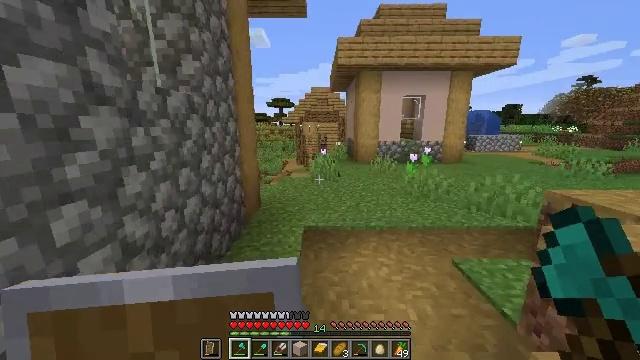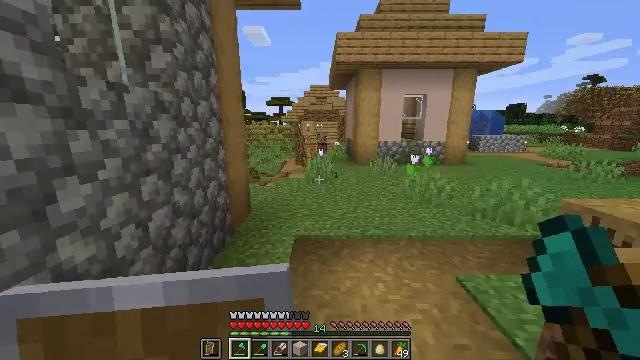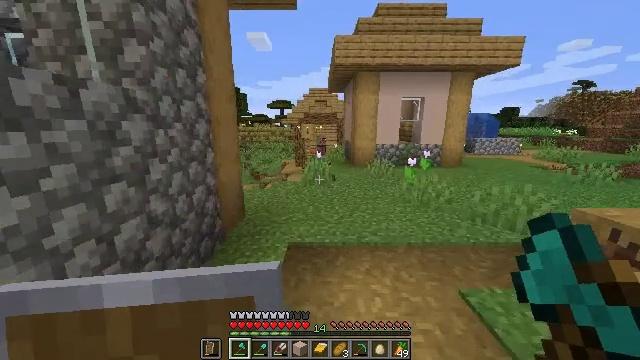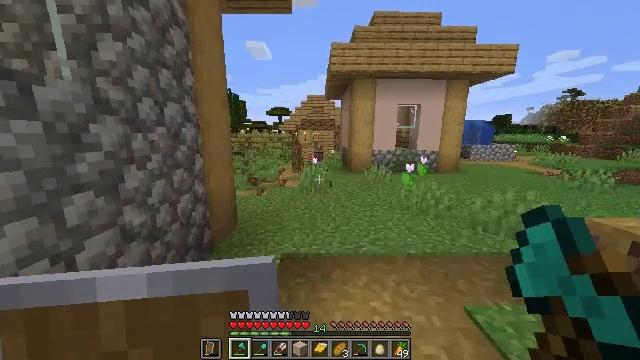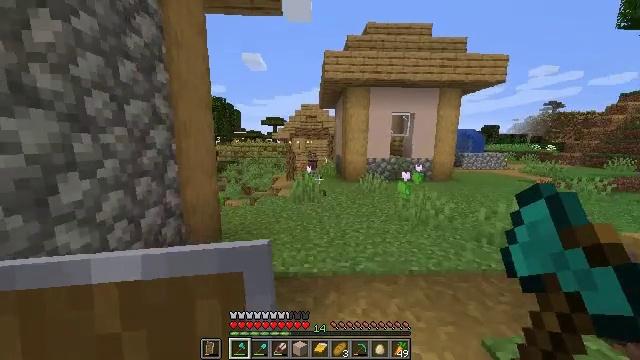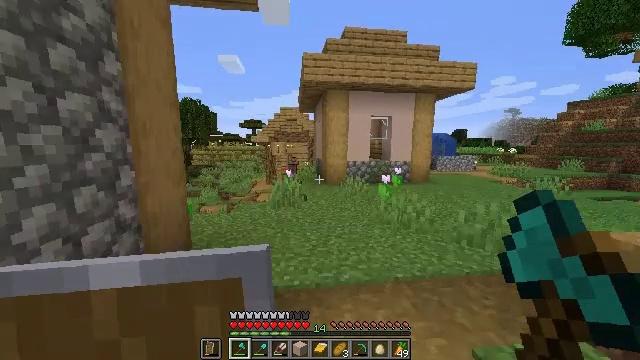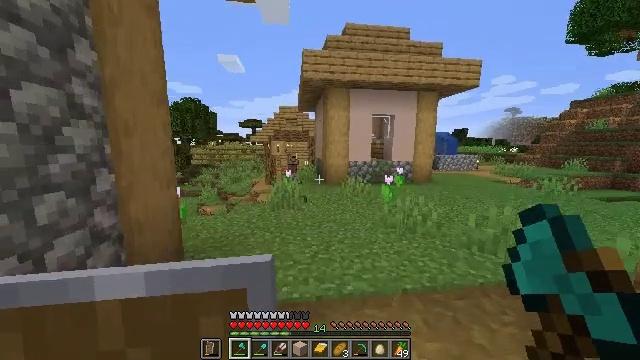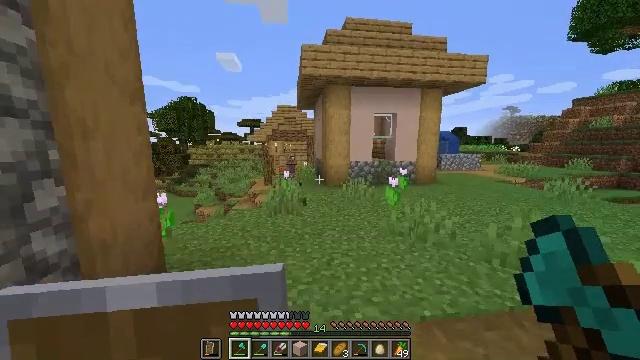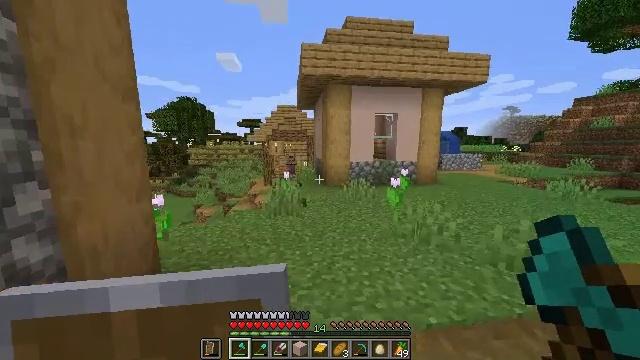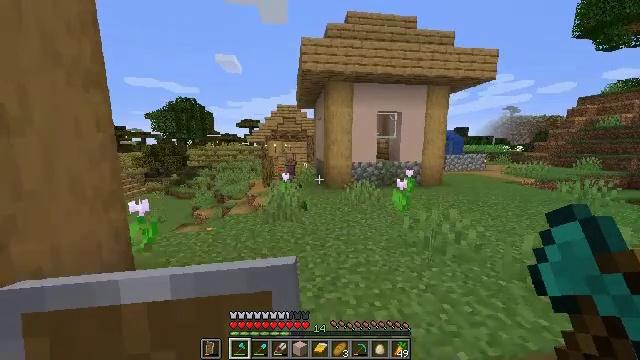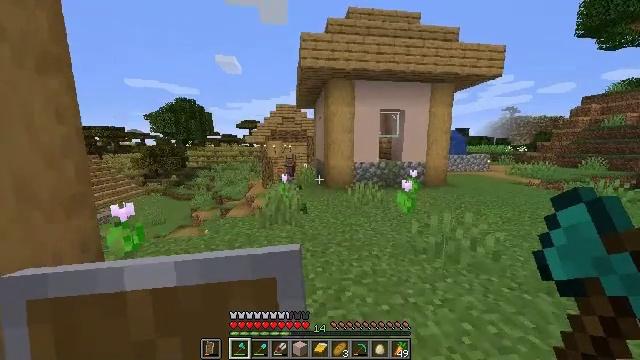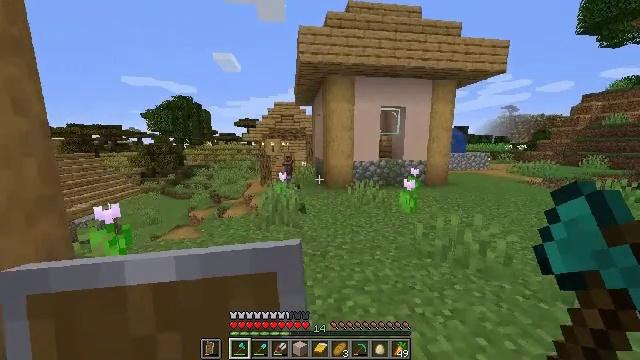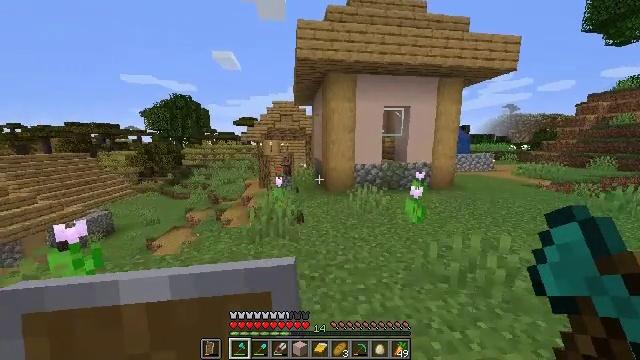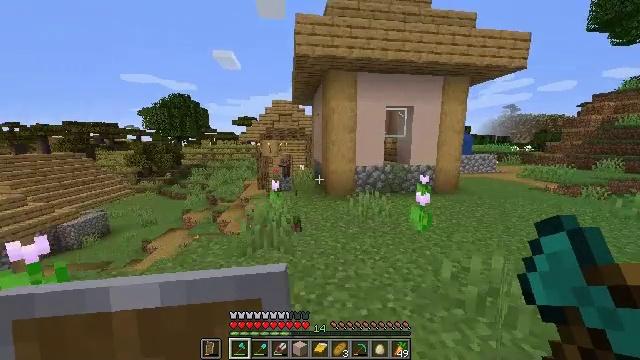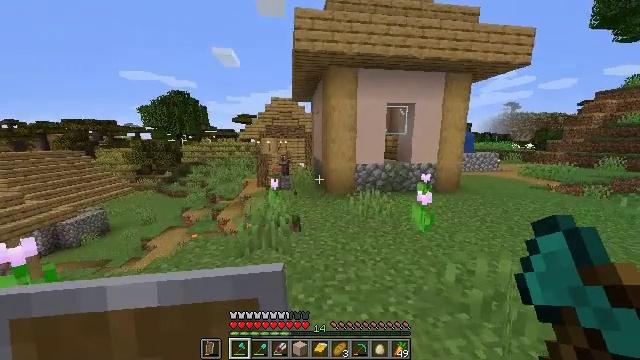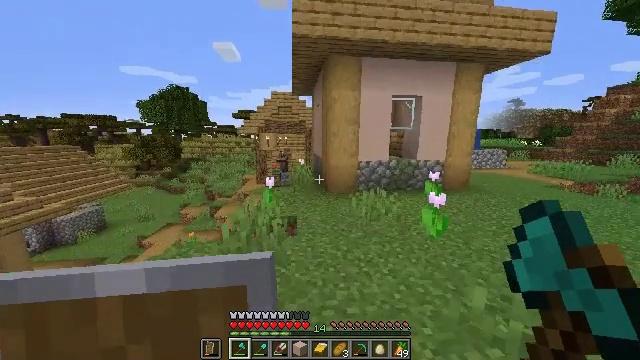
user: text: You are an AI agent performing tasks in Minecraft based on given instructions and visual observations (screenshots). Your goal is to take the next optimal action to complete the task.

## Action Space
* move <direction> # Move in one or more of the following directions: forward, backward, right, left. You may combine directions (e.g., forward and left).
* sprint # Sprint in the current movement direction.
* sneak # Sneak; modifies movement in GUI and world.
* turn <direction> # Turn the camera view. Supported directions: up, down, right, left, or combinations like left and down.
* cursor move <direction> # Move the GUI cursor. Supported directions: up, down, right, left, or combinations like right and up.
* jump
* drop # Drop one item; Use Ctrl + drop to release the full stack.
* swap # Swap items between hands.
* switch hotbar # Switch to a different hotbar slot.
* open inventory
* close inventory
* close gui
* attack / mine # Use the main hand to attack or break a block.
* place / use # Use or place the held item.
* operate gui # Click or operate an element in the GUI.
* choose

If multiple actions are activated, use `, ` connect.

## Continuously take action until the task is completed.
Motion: motion action
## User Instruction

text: Collect the oak door by breaking it.
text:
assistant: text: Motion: move forward, sprint
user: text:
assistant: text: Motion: move forward, sprint
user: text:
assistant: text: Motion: move forward, sprint, turn up
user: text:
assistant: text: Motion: move forward, sprint, turn right and up
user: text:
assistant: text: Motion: move forward, sprint, turn right and up
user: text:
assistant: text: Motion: move forward, sprint
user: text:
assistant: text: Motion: move forward, sprint
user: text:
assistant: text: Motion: move forward, sprint
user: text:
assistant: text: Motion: move forward, sprint
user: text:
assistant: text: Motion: move forward, sprint
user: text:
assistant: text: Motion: move forward, sprint
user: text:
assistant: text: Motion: move forward, sprint
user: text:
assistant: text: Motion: move forward, sprint
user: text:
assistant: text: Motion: move forward, sprint
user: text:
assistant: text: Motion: move forward, sprint, turn down
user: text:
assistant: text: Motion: move forward, sprint
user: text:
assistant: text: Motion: move forward, sprint
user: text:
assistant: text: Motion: move forward, sprint
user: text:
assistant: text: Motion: move forward, sprint, jump
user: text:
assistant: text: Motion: move forward, sprint, turn down, jump
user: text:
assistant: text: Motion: move forward, sprint, turn left and down, jump
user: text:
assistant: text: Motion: move forward, sprint, turn left and down, jump
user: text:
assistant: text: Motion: move forward, sprint, jump
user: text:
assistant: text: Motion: move forward, sprint
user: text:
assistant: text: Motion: move forward, sprint, turn left
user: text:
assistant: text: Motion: move forward, sprint, turn left
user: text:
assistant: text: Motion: move forward, sprint, turn left
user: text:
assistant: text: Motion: move forward, sprint
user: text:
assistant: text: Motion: move forward, sprint
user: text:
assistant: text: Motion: move forward, sprint